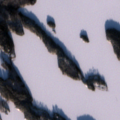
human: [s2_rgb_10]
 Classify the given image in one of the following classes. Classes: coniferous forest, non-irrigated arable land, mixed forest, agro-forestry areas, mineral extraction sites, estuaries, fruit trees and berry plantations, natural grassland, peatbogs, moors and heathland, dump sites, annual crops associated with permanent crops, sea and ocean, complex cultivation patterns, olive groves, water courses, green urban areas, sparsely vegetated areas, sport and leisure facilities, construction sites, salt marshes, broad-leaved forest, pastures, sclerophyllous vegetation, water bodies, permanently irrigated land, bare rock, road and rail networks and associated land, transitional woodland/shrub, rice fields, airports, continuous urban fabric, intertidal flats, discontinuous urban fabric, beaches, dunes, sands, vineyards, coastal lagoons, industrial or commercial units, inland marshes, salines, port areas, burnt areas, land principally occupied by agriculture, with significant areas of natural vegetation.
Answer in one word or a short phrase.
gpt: coniferous forest, mixed forest, water bodies